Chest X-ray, PA view. Patient: 40 years old, sex F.
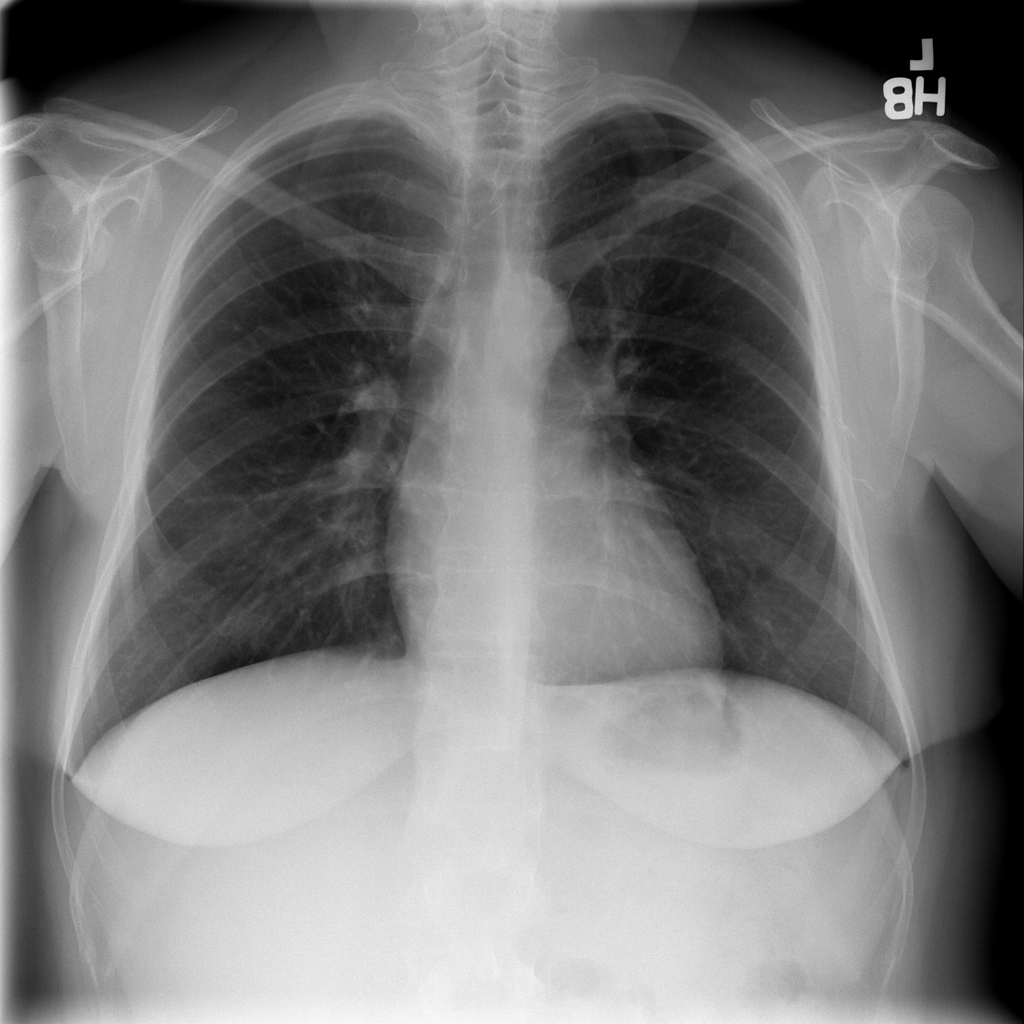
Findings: No Finding